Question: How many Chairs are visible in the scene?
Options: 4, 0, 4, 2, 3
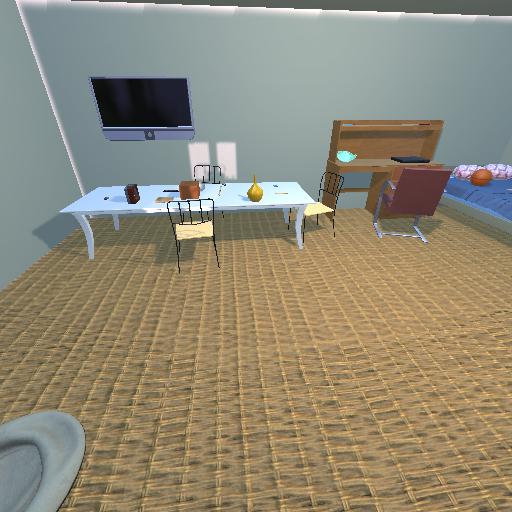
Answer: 4